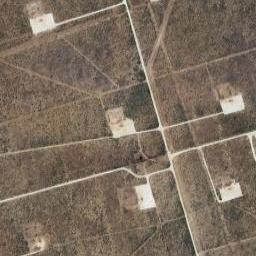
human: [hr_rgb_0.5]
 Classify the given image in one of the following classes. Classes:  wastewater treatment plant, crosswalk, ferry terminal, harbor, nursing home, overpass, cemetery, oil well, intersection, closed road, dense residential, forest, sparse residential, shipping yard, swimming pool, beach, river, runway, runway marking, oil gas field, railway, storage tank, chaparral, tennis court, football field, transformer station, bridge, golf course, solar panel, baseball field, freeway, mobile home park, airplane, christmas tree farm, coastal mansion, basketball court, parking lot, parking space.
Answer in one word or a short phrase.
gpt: oil gas field